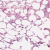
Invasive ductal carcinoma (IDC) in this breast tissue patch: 0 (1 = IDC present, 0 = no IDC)